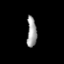
Tissue: lung
Cell type: Fibroblasts
Senescence score: 0.5398
Nuclear area (px): 293
Mean DAPI intensity: 155.846